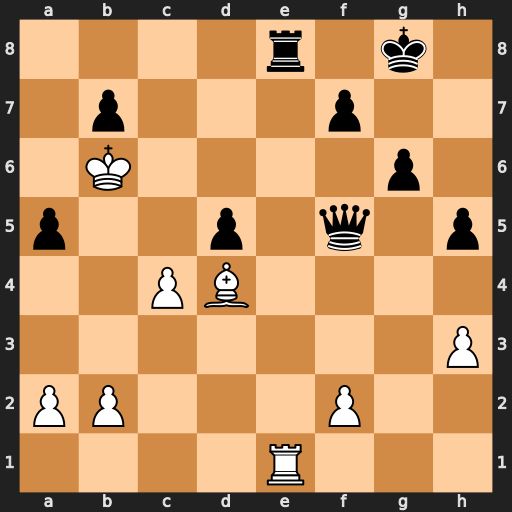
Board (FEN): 4r1k1/1p3p2/1K4p1/p2p1q1p/2PB4/7P/PP3P2/4R3
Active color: w
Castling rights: -
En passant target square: -
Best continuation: Rxe8+ Kh7 Rh8#